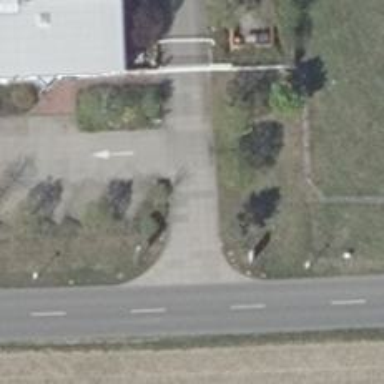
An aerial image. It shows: Service road.